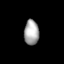
Tissue: lung
Cell type: Endothelial cells
Senescence score: 0.6274
Nuclear area (px): 364
Mean DAPI intensity: 167.335